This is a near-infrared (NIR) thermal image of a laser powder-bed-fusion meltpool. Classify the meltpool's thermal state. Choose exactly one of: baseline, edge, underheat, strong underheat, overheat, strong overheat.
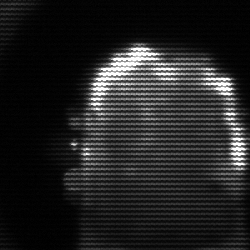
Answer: baseline